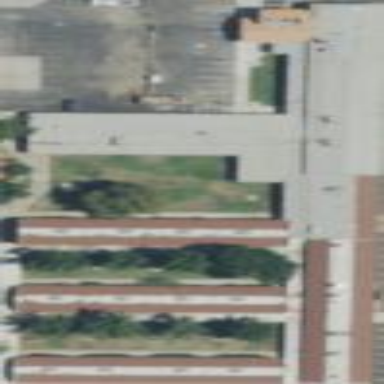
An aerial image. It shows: School building.